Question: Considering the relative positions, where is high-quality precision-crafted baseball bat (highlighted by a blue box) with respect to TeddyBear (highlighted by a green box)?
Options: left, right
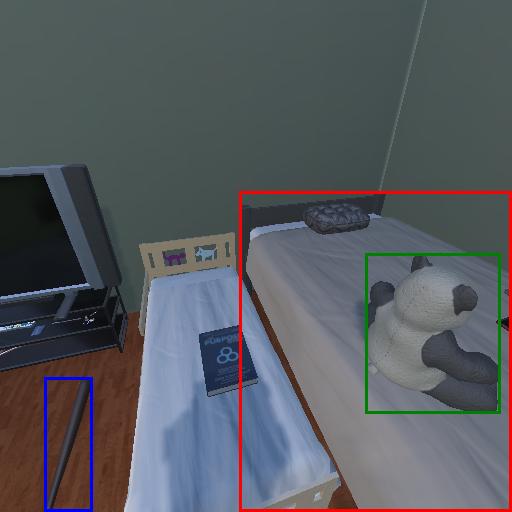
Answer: left